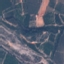
Land use / land cover: PermanentCrop